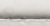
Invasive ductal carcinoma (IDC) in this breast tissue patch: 0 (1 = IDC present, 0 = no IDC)